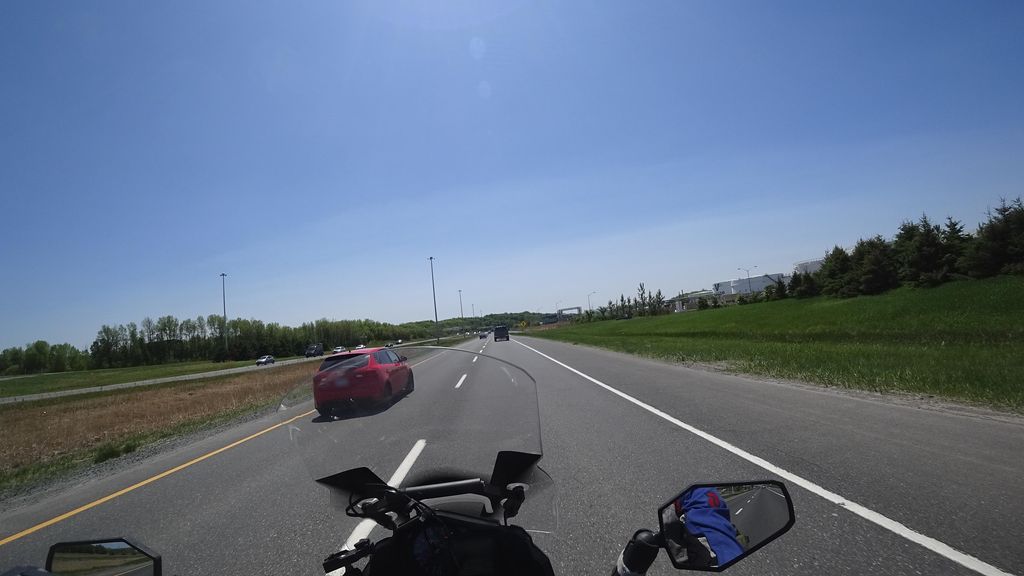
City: quebec_city